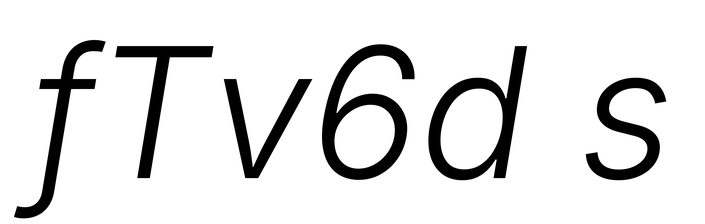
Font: Inter-Italic_Light_Italic